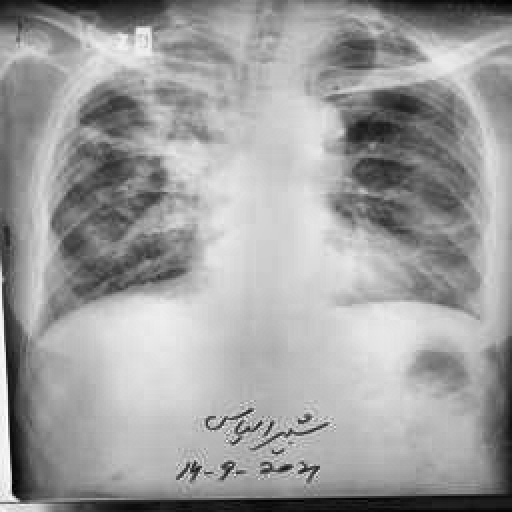
Finding: TUBERCULOSIS